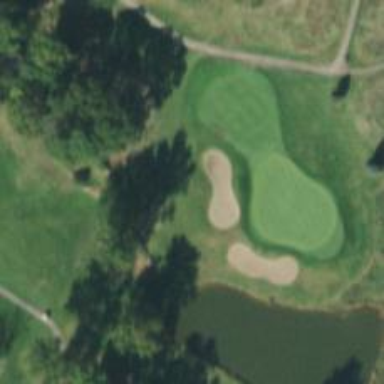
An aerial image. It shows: Grassy golf fairway.